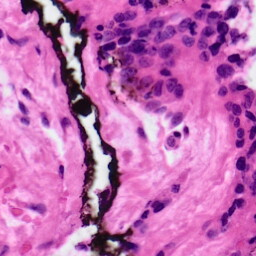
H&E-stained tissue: Ovarian